Interaction volume radius: 10 \u00c5
Interaction volume height: 10 \u00c5
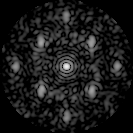
Disorder parameter: 0.4809